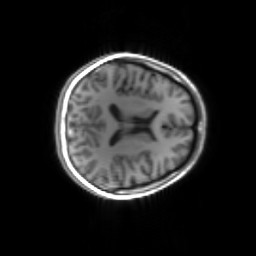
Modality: inplaneT1
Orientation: axial
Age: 20
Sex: female
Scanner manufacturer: siemens
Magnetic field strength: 3 T
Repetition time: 1.2 s
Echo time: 0.00251 s